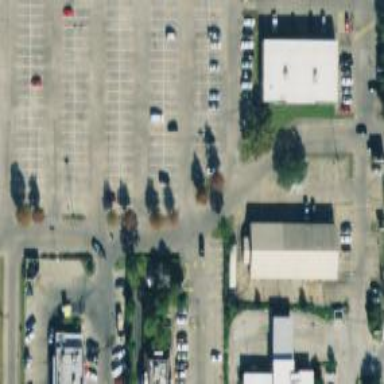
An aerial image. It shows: Parking space is available.